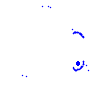
Particle: proton